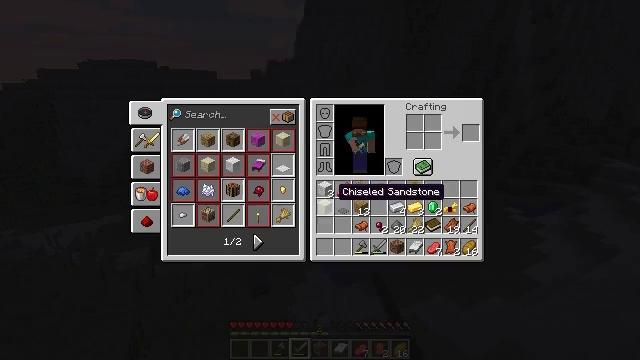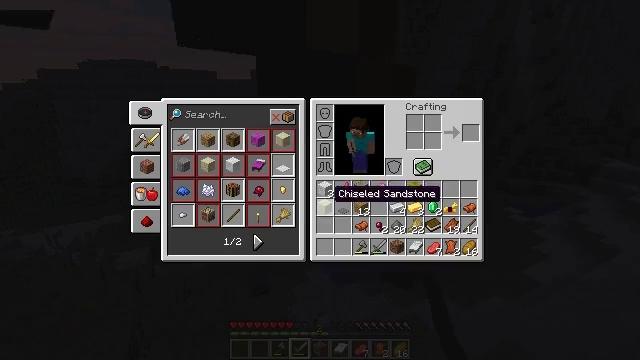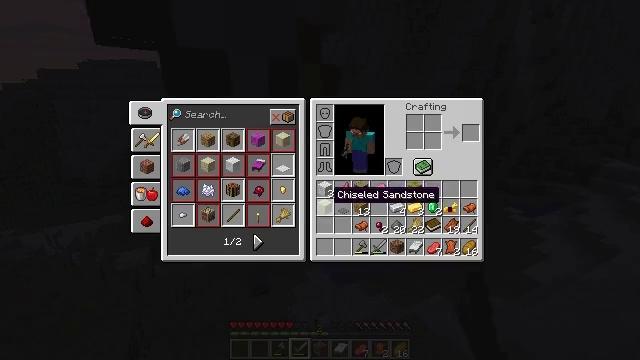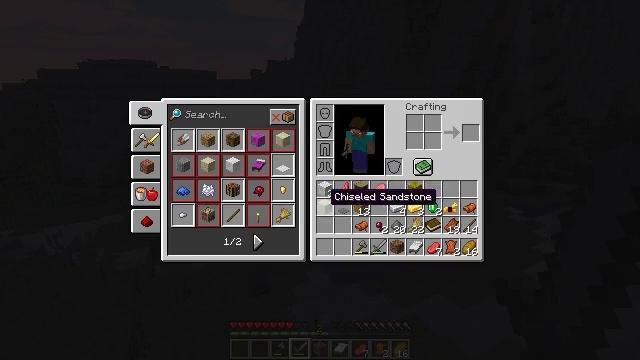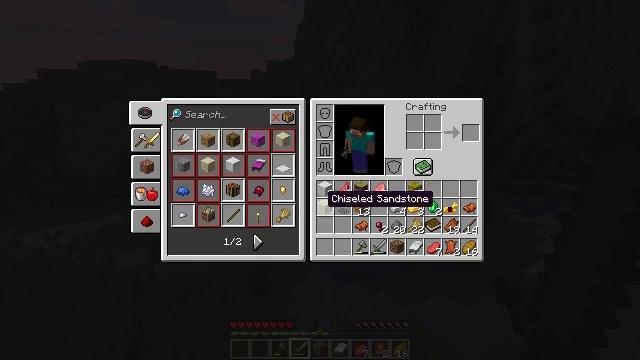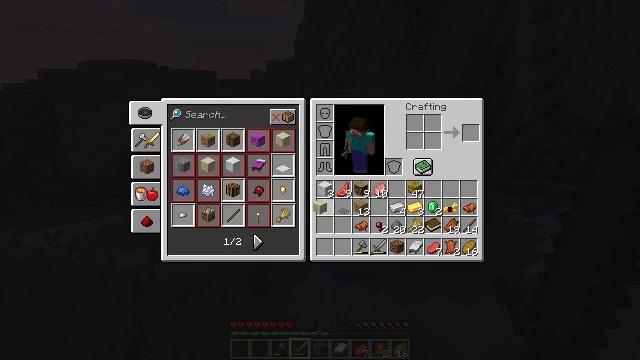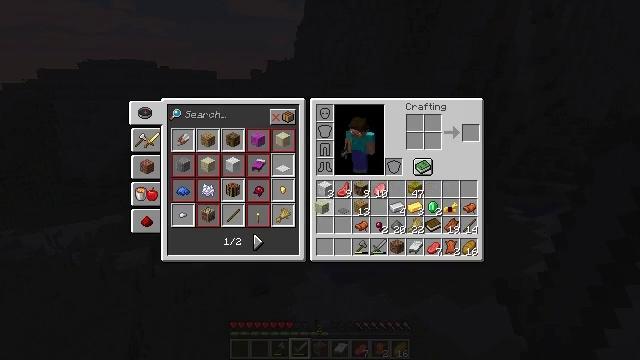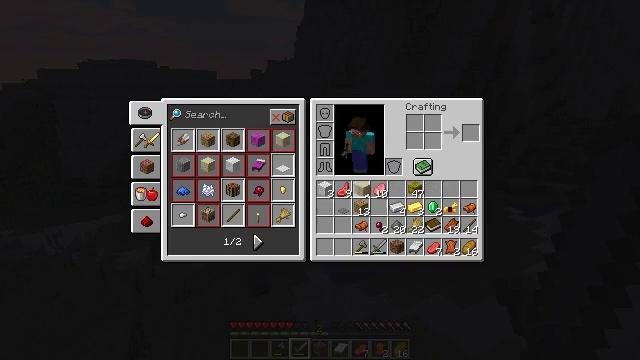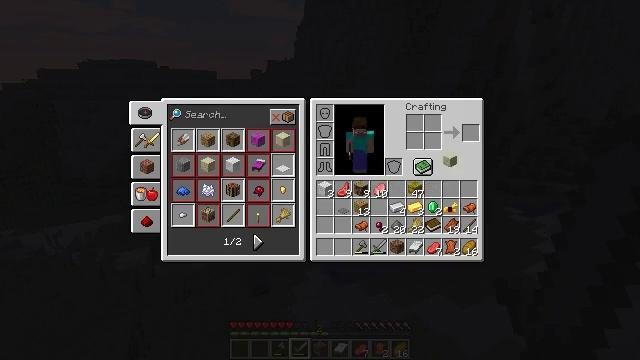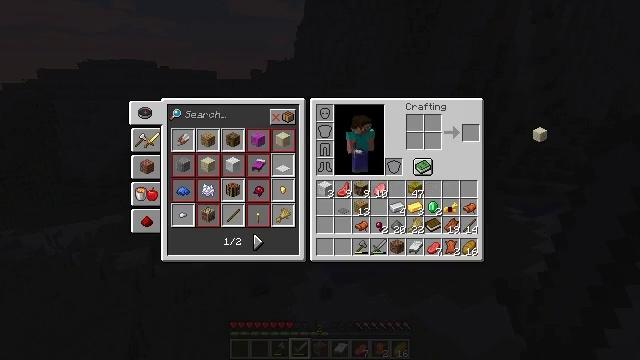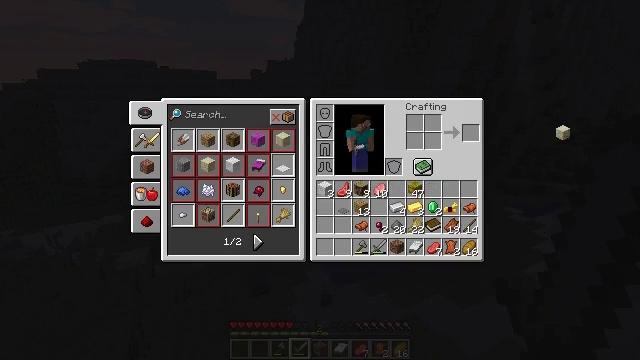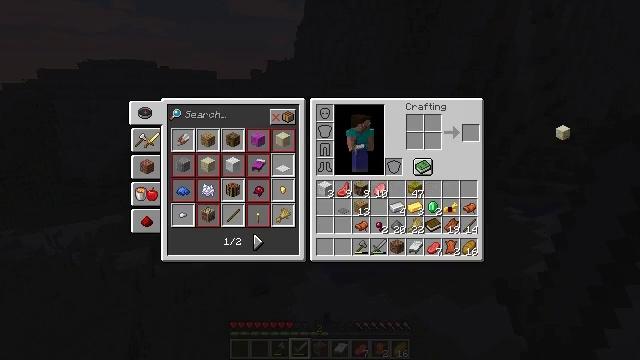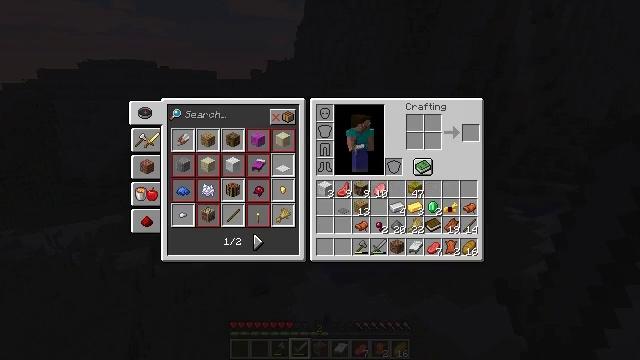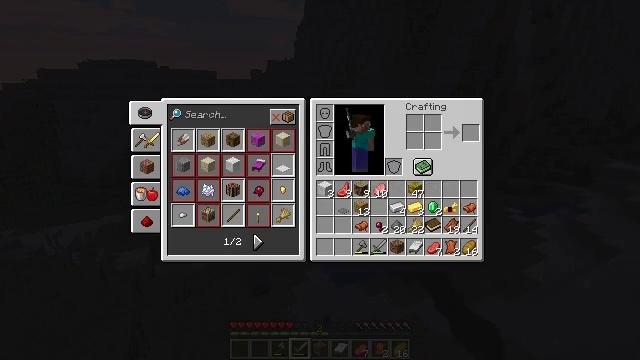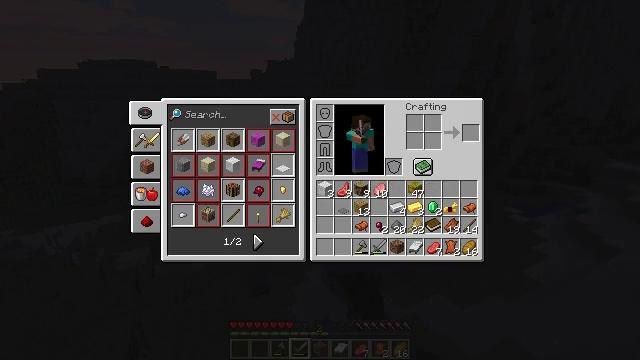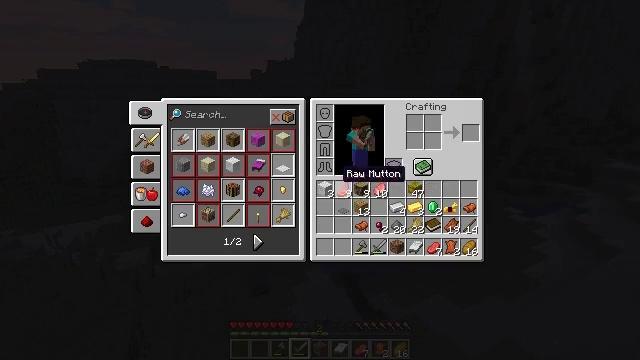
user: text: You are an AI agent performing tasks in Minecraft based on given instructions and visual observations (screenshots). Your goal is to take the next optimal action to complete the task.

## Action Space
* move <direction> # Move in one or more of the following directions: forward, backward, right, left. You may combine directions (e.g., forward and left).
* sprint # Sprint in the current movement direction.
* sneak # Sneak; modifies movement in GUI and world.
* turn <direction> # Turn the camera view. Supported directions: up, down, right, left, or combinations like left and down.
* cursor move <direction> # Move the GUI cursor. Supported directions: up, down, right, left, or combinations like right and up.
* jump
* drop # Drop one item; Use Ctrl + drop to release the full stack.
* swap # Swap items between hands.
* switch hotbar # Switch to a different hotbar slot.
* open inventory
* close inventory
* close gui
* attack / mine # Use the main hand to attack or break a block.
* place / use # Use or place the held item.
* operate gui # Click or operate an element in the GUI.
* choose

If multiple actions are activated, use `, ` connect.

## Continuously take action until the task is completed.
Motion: motion action
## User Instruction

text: Remove a chiseled sandstone from the inventory.
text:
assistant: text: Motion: open gui
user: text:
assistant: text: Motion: no_op
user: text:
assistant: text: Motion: no_op
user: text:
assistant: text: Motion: no_op
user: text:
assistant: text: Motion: operate gui
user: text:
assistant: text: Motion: operate gui
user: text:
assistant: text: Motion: cursor move right and up
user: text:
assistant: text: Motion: cursor move right and up
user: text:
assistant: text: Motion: cursor move right and up
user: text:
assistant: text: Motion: cursor move right, operate gui
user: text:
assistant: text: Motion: operate gui
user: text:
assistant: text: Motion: cursor move left
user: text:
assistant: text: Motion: cursor move left and down
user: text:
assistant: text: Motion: cursor move left and down
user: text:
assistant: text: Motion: cursor move left and down
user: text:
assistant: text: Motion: cursor move left
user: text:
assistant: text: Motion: no_op